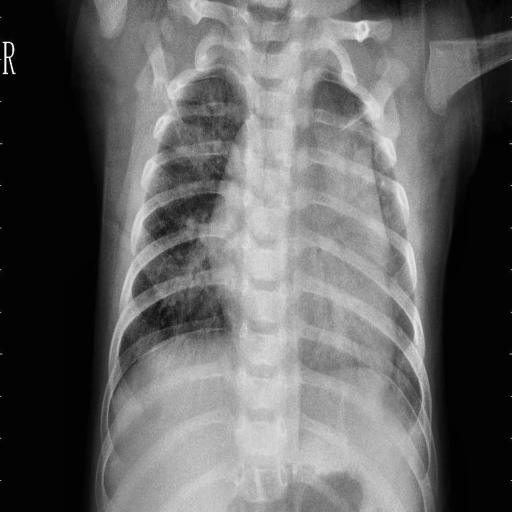
Finding: PNEUMONIA